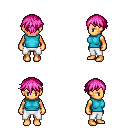
a pixel art fantasy rpg character, female body template, human, tanned skin, teal sleeveless shirt, white pants, pink short bangs hairstyle, four views (front, back, left, right), 2x2 character sprite sheet, small pixel art, hard edges, no anti-aliasing